CT angiography, arterial phase; slice 393 of 452; volume shape [512, 512, 452], voxel spacing [0.8711, 0.8711, 1.25] mm
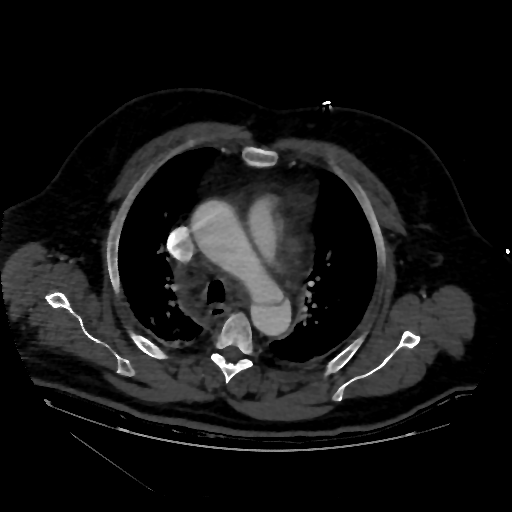
True lumen volume: 227.72 mL
False lumen volume: 212.22 mL